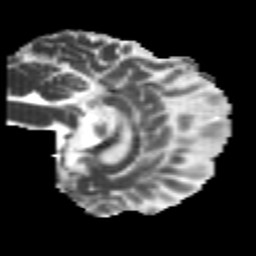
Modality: MD
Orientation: sagittal
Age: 25
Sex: male
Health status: healthy
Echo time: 0.074 s